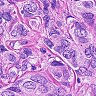
Metastatic tissue present: yes